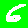
Digit: 6